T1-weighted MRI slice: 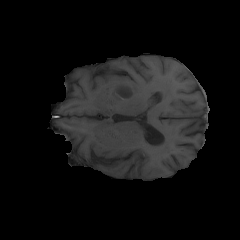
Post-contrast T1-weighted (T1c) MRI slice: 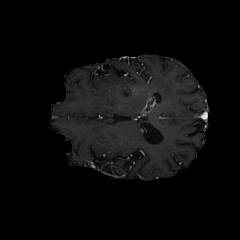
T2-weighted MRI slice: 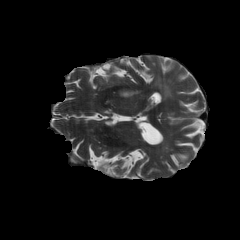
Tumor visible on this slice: yes